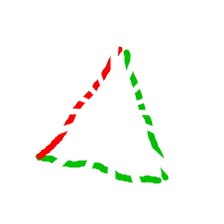
Shape: triangle